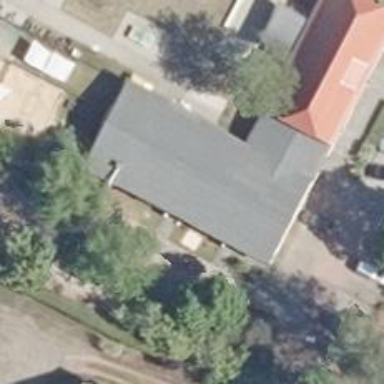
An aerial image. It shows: Kindergarten.